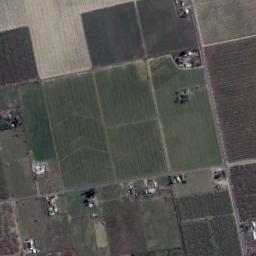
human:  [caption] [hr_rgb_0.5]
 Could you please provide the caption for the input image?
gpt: Several rectangular farmlands of different colors are neatly arranged on the ground and some houses are surrounded by these farmlands .

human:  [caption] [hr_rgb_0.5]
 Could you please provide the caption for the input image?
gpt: There are some green and bare rectangular farmland .

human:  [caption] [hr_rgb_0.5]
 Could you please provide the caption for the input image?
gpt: There are many neat rows of rectangular farmlands .

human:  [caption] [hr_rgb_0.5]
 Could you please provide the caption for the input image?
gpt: More than ten neatly arranged green, Khaki and brown mixed rectangular farmlands of different sizes .

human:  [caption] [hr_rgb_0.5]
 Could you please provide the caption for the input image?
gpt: There are some buildings around the rectangular farmlands .